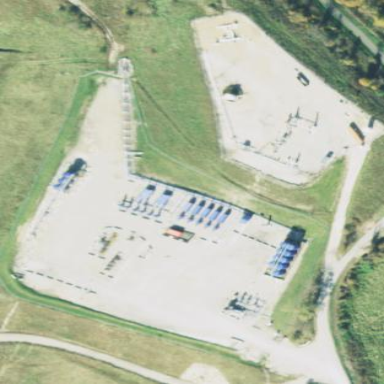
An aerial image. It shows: Industrial area used for fracking.